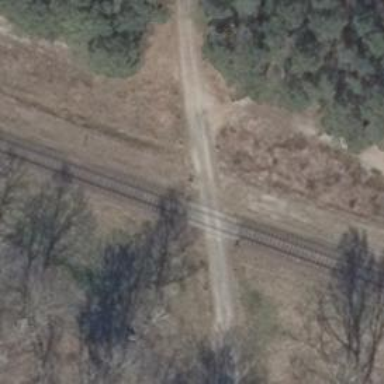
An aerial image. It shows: Level crossing with saltire marking.